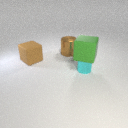
large brown metal cylinder behind small cyan metal cylinder